Field crop: maize
Growth stage: 2
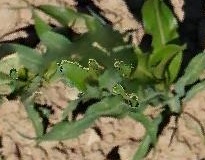
Species: maize